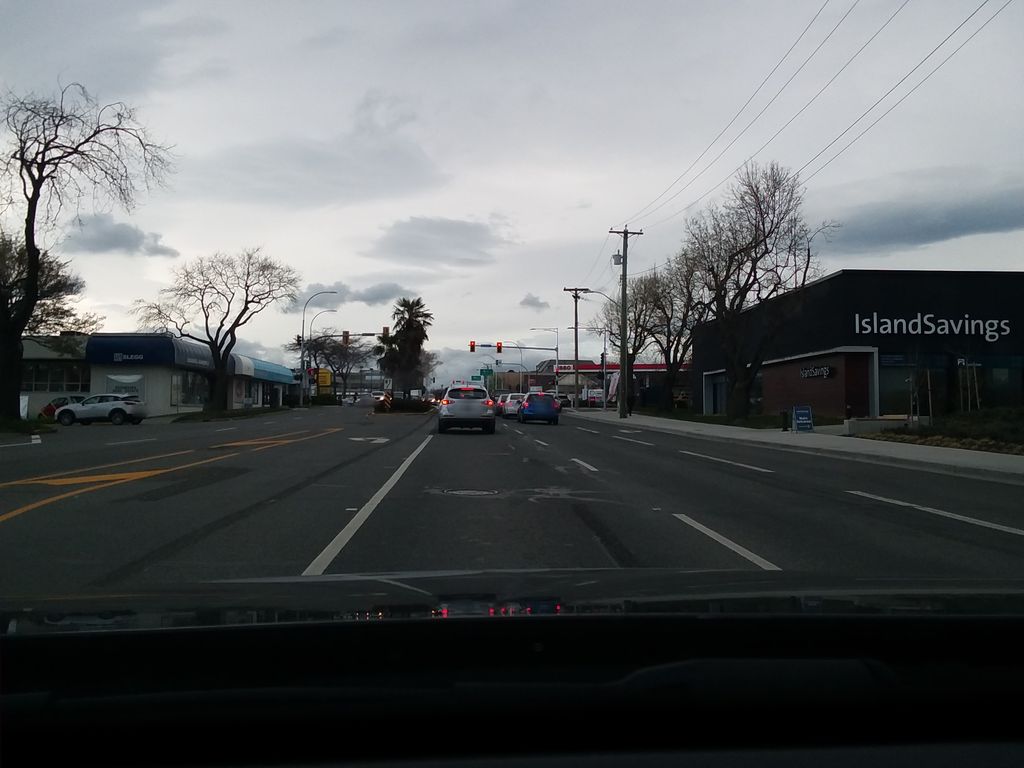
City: victoria